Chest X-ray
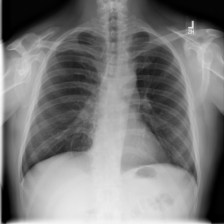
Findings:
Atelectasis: negative
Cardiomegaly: negative
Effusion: negative
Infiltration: negative
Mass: negative
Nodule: negative
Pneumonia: negative
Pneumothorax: negative
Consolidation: negative
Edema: negative
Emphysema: negative
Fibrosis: negative
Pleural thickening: negative
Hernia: negative